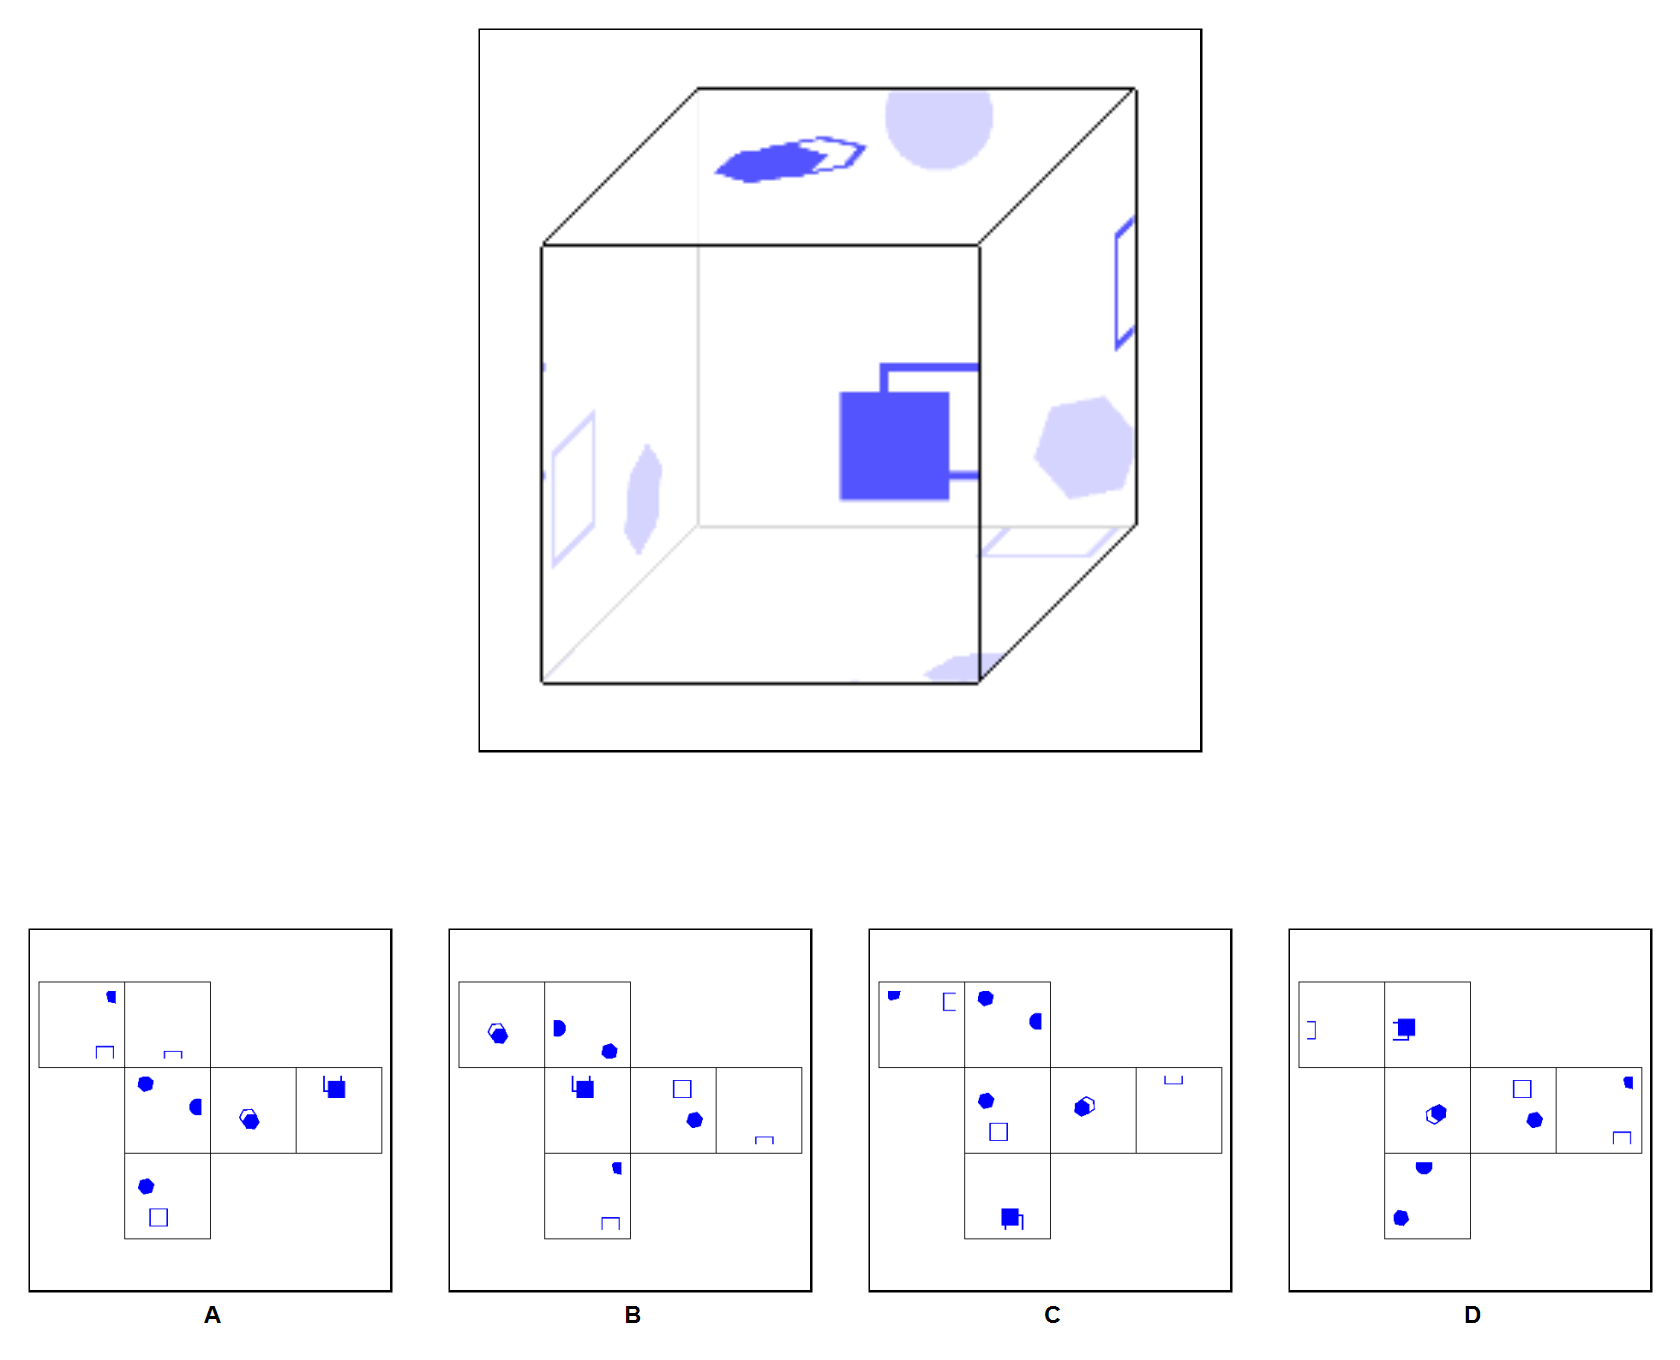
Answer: B